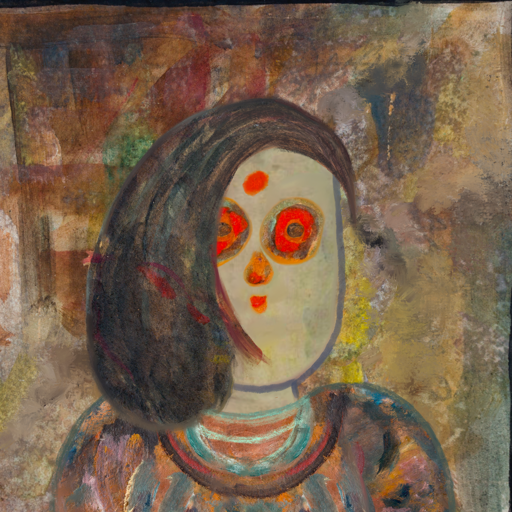
Background: Mosgoul, Head And Neck Front: Hill_Girl, Face Front: Sisters, Bust: Boggyland, Hair Front: Gypsy_Mother, Head Accessory: Blank, Second Necklace: Blank, Necklace: Blank, Baby: Blank